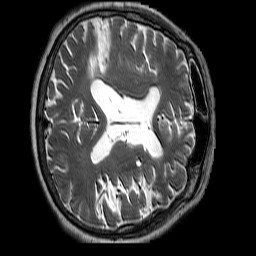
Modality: T2w
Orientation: axial
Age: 74
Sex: female
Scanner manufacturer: siemens
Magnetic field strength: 3 T
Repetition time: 3.2 s
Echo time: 0.213 s